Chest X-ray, AP view. Patient: 5 years old, sex M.
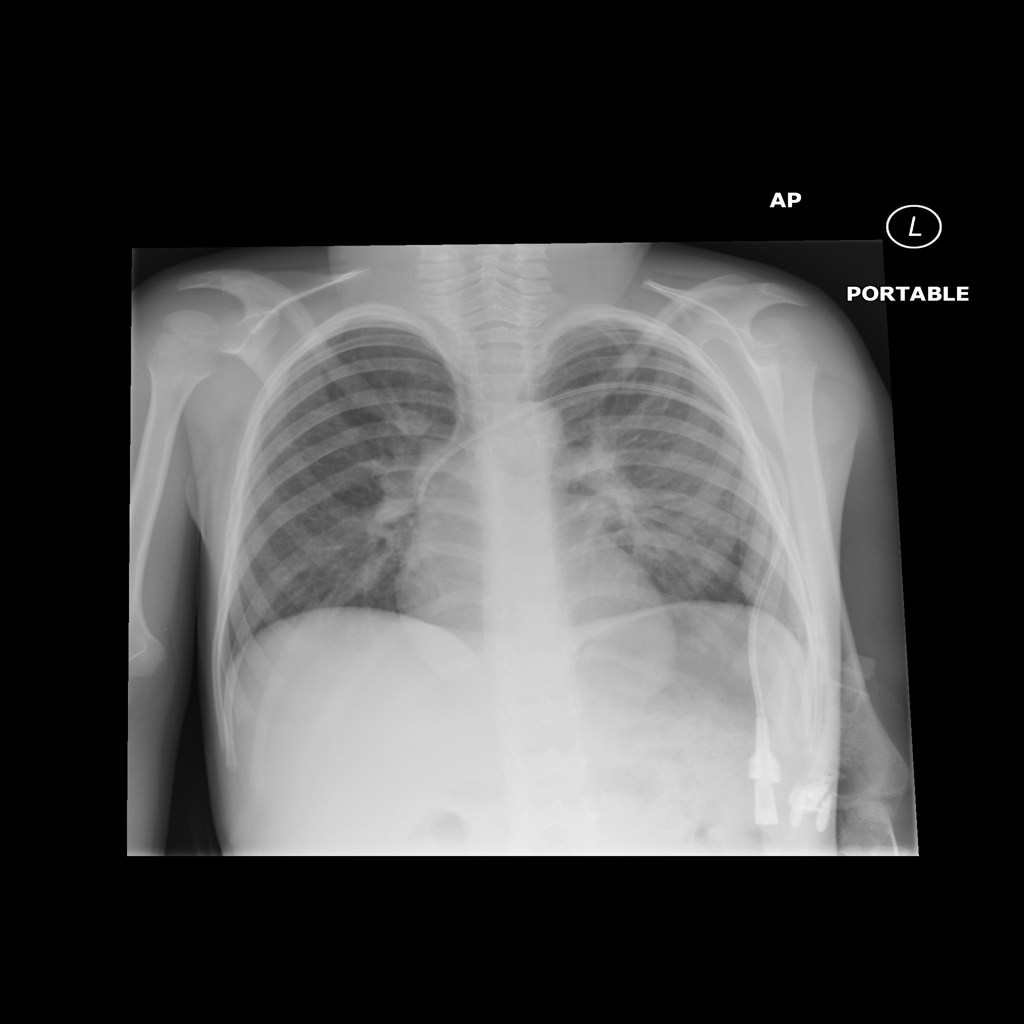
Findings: No Finding